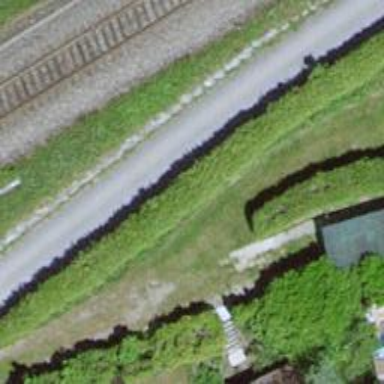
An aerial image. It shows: Hedge barrier.